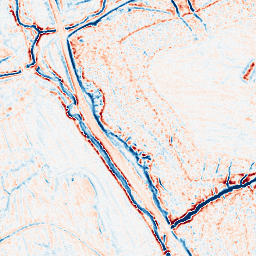
Category: edge_preserving
Decomposition family: bilateral
Decomposition parameters: d: 9
sigma_color: 50
sigma_space: 50
Upsampling method: bspline
Upsampling parameters: scale: 2
Upsampling scale: 2